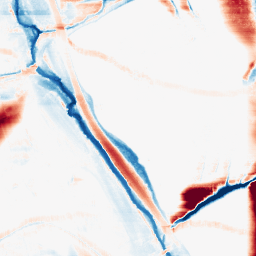
Category: morphological
Decomposition family: morphological_rect
Decomposition parameters: operation: average
width: 50
height: 10
Upsampling method: sinc_blackman
Upsampling parameters: scale: 4
kernel_size: 16
Upsampling scale: 4